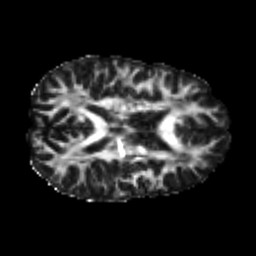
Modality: FA
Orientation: axial
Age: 23
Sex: female
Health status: healthy
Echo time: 0.074 s